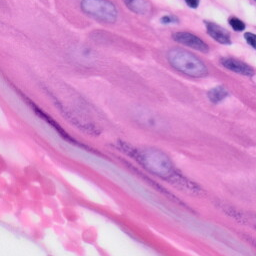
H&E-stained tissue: Skin